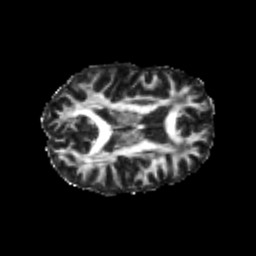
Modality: FA
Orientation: axial
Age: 24
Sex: female
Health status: healthy
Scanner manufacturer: philips
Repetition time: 7.476 s
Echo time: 0.08753 s